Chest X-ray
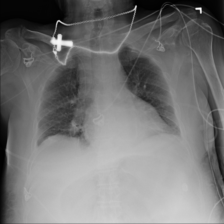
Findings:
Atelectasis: negative
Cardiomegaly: negative
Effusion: negative
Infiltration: positive
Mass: negative
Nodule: negative
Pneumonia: negative
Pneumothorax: negative
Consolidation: negative
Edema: negative
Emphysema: negative
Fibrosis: negative
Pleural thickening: negative
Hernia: negative